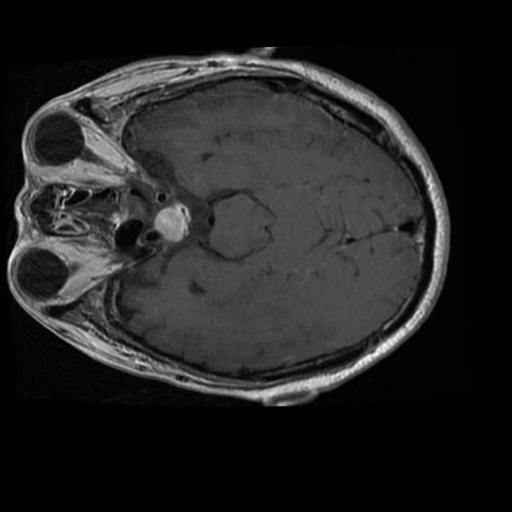
Label: brain_tumor